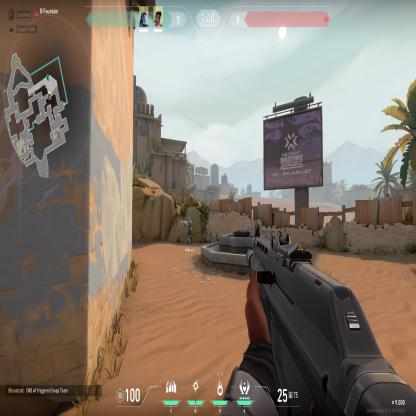
Label: teammate